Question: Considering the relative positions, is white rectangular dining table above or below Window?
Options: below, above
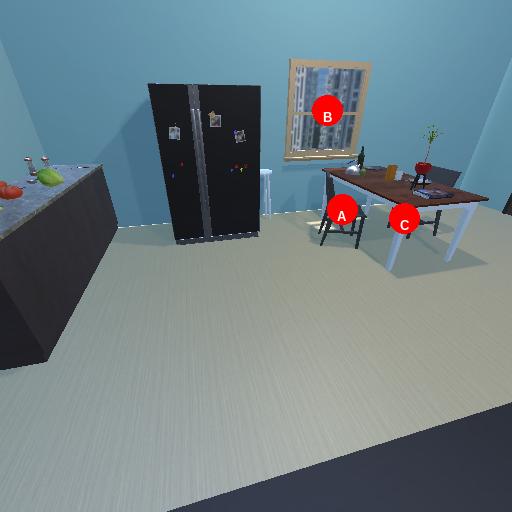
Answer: below